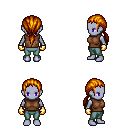
a pixel art fantasy rpg character, female body template, dark elf, purple skin, brown sleeveless shirt, teal pants, dark blonde ponytail hairstyle, gold gloves, four views (front, back, left, right), 2x2 character sprite sheet, small pixel art, hard edges, no anti-aliasing